Aerial crown-view tile of a tropical tree (Barro Colorado Island, Panama), acquired 20250414:
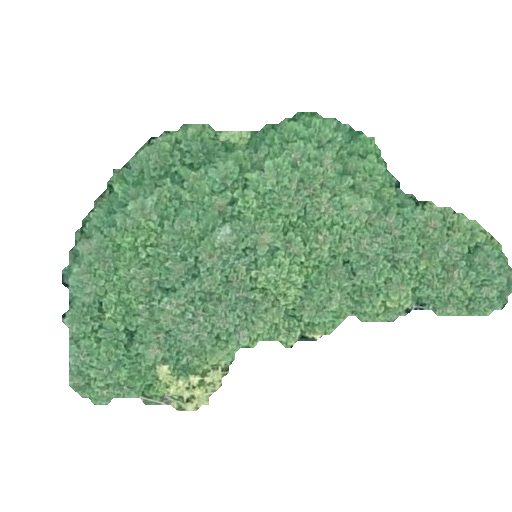
Species: Jacaranda copaia
GBIF accepted scientific name: Jacaranda copaia
Crown area: 123.685 m²